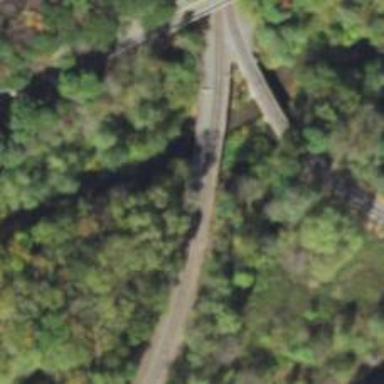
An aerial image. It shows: Railway bridge over spur service line.